The plot shows how the frequency content of a rotor-rig vibration signal evolves over time (STFT spectrogram). Classify the rotor condition as one of: normal, misalignment, unbalance, looseness.
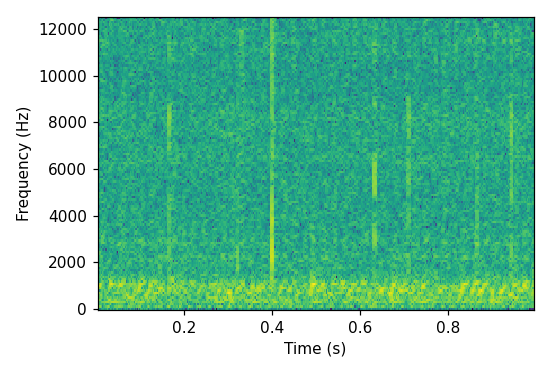
Answer: unbalance